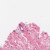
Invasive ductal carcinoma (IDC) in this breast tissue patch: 0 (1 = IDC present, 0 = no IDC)